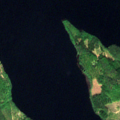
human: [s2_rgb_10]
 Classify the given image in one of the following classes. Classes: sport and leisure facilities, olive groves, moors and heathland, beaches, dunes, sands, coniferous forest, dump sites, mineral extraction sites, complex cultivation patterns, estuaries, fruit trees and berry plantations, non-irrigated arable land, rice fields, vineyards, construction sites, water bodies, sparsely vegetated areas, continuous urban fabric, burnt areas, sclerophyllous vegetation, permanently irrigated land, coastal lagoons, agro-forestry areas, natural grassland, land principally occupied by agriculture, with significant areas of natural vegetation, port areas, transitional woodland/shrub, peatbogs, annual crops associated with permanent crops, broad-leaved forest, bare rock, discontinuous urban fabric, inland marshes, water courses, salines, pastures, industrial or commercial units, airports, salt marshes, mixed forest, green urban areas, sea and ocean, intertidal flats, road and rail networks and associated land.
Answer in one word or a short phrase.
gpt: coniferous forest, mixed forest, water bodies